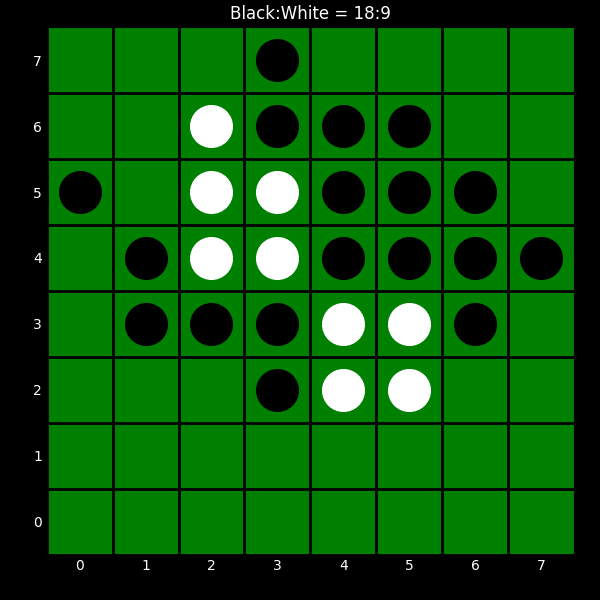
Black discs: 18
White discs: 9